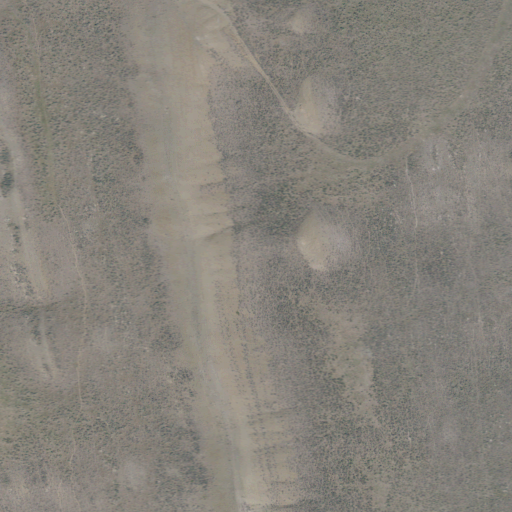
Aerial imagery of ridge(s) in Montana named West Hogback containing shrub and grassland